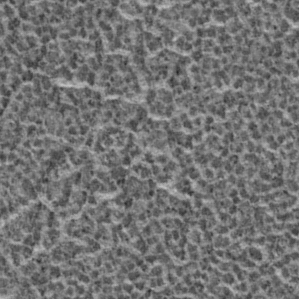
Label: frost